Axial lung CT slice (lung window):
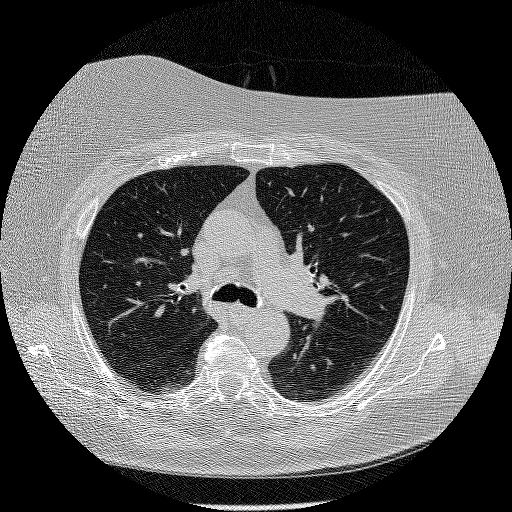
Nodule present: no